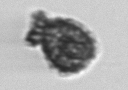
Label: Syracosphaera_pulchra